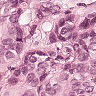
Metastatic tissue present: yes